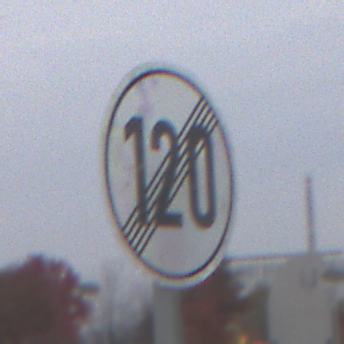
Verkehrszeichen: EndeGeschwindigkeit120
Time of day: Midday
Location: Outdoor (Suburban)
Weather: Overcast
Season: NotSpecified
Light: Natural